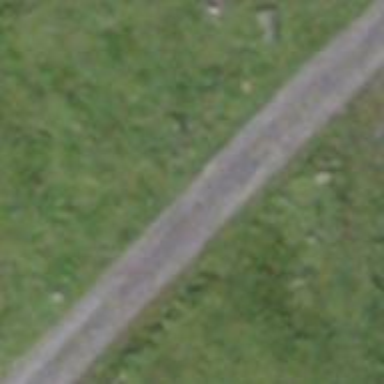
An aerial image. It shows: Well-maintained track road with grade 1 tracktype.